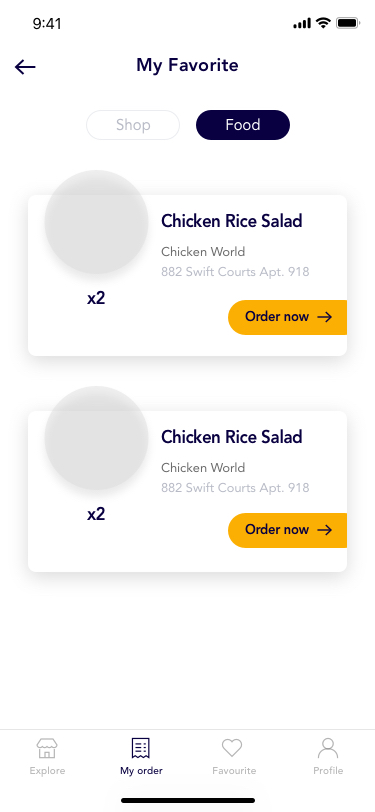
Text in this UI design:
Places
My Favorite
Food
Shop
Order now
Chicken Rice Salad
x2
882 Swift Courts Apt. 918
Chicken World
Order now
Chicken Rice Salad
x2
882 Swift Courts Apt. 918
Chicken World
Explore
My order
Favourite
Profile